Interaction volume radius: 5 \u00c5
Interaction volume height: 10 \u00c5
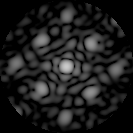
Disorder parameter: 0.3315